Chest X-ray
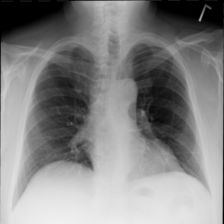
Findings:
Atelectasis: negative
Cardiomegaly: negative
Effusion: negative
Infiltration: negative
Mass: negative
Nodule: negative
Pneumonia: negative
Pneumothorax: negative
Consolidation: negative
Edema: negative
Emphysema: negative
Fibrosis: negative
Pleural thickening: negative
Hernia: negative